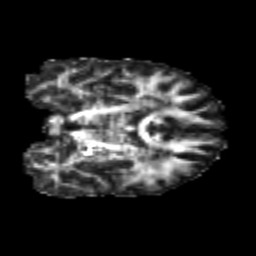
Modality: FA
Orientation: coronal
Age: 25
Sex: male
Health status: healthy
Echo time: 0.074 s